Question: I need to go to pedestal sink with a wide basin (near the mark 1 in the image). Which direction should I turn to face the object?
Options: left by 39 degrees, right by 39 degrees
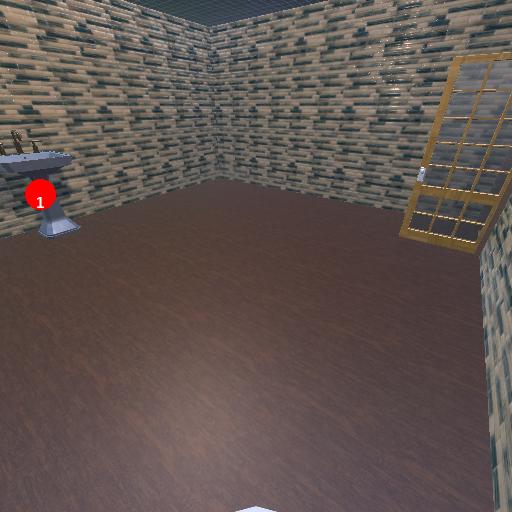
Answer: left by 39 degrees